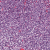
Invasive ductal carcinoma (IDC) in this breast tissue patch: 1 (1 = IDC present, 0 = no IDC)